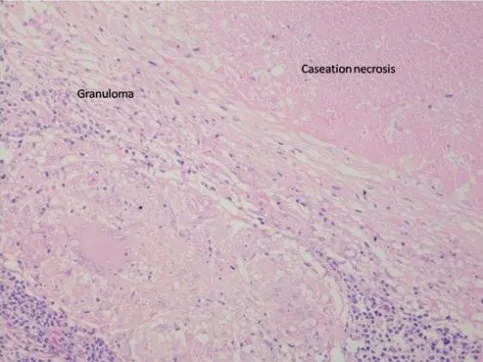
Showing granuloma with Langhan's giant cells and caseation necrosis.
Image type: pathology (h&e)